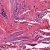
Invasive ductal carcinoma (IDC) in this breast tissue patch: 0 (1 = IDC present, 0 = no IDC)